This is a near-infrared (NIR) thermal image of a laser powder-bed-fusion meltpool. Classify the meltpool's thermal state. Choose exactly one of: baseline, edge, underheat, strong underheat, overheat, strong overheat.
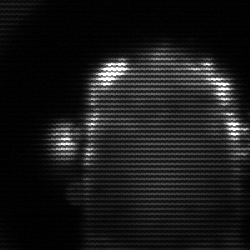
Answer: baseline